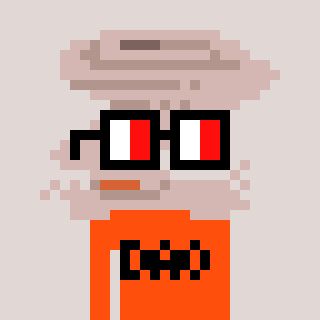
a pixel art character with square glasses with black frames and red eyes, a tornado-shaped head and a orange-colored body on a warm background